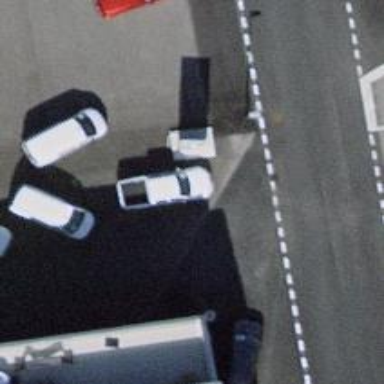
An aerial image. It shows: Charging station.